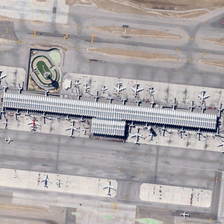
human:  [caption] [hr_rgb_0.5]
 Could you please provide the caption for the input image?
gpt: many planes are parked next to a long building in an airport .

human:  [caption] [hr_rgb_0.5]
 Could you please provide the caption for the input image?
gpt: many planes are parked next to a long building in an airport .

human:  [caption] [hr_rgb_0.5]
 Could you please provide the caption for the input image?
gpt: many planes are parked next to a long building in an airport .

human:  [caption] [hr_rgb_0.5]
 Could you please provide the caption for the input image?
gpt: many planes are parked next to a long building in an airport .

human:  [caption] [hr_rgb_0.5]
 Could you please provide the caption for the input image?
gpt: many planes are parked next to a long building in an airport .